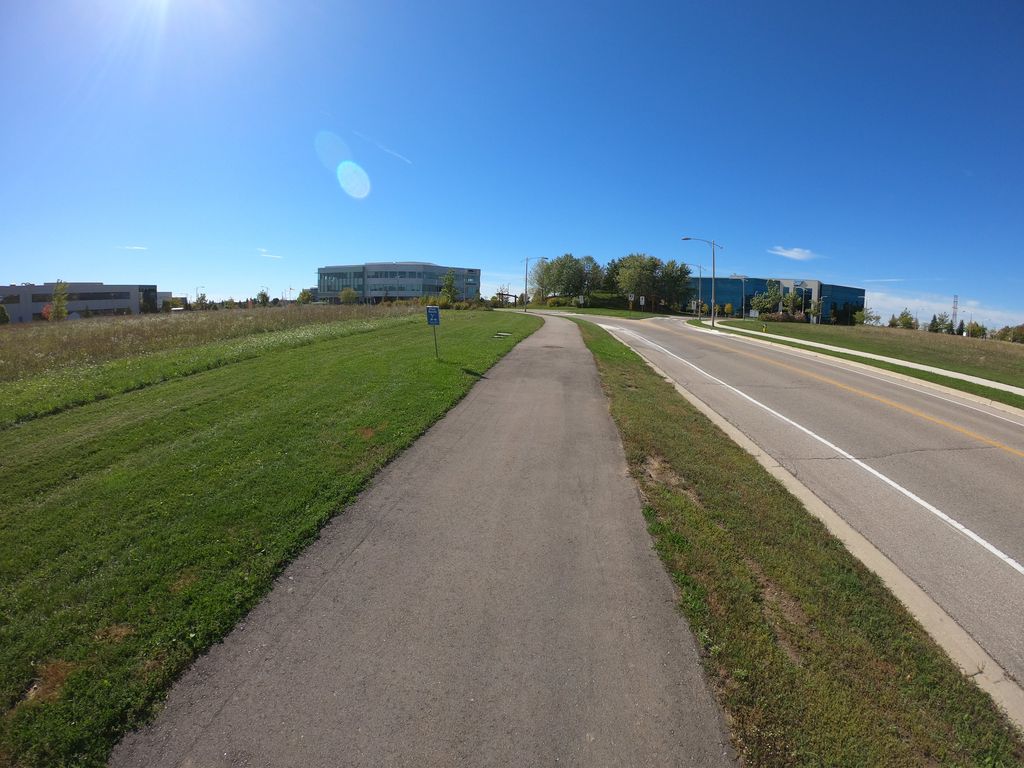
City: kitchener-waterloo